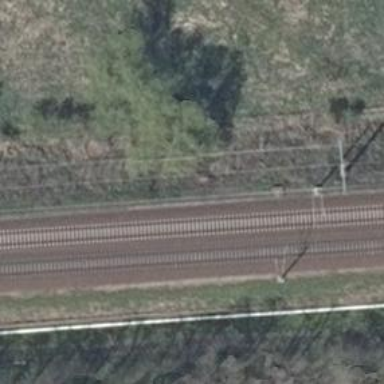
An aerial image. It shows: Railway signal.